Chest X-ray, PA view. Patient: 50 years old, sex M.
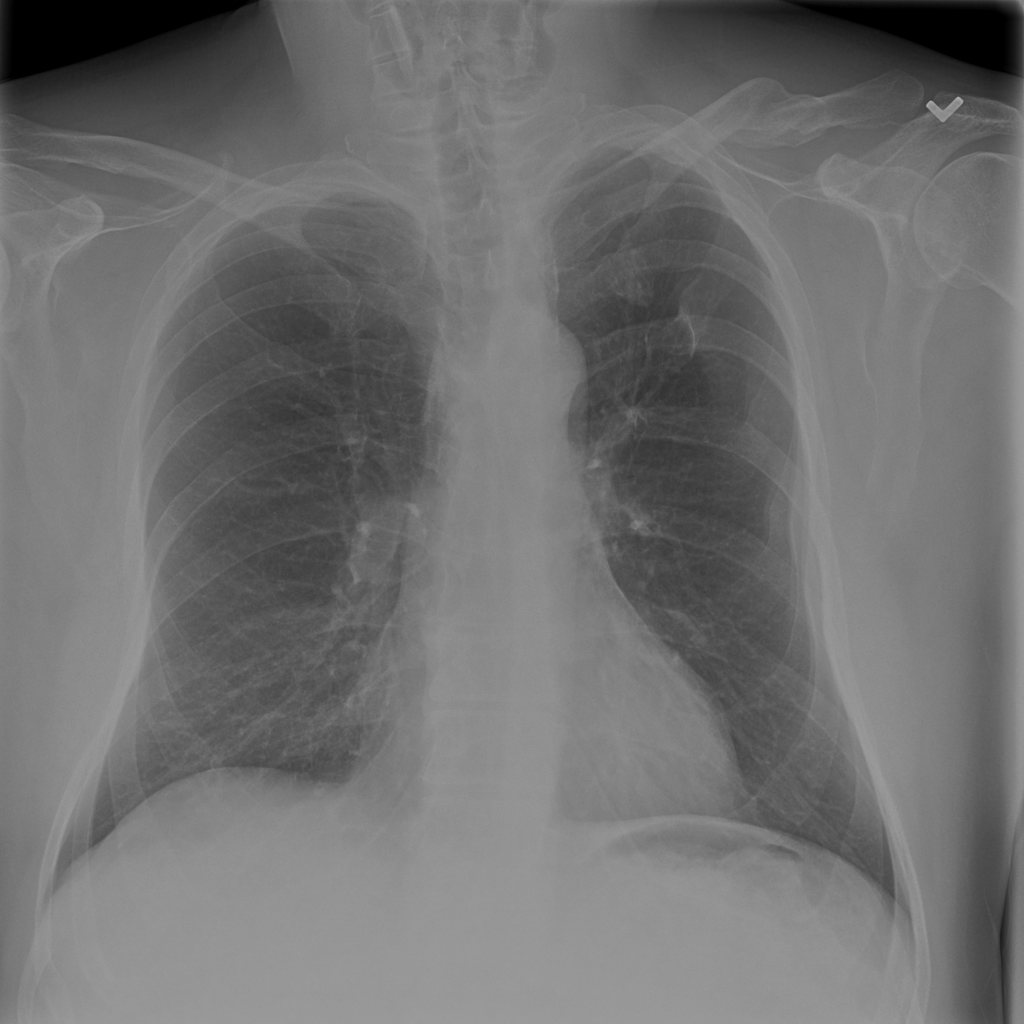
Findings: No Finding